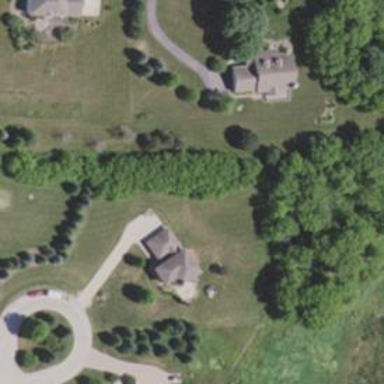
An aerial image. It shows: Driveway leading to service road.